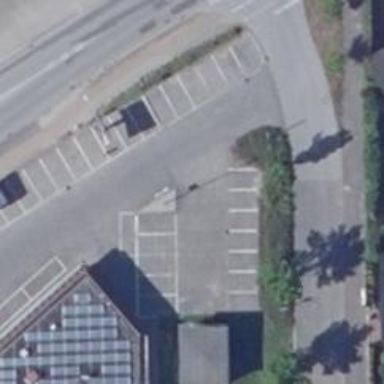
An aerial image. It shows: Parking aisle designated as service road.